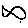
Label: fish